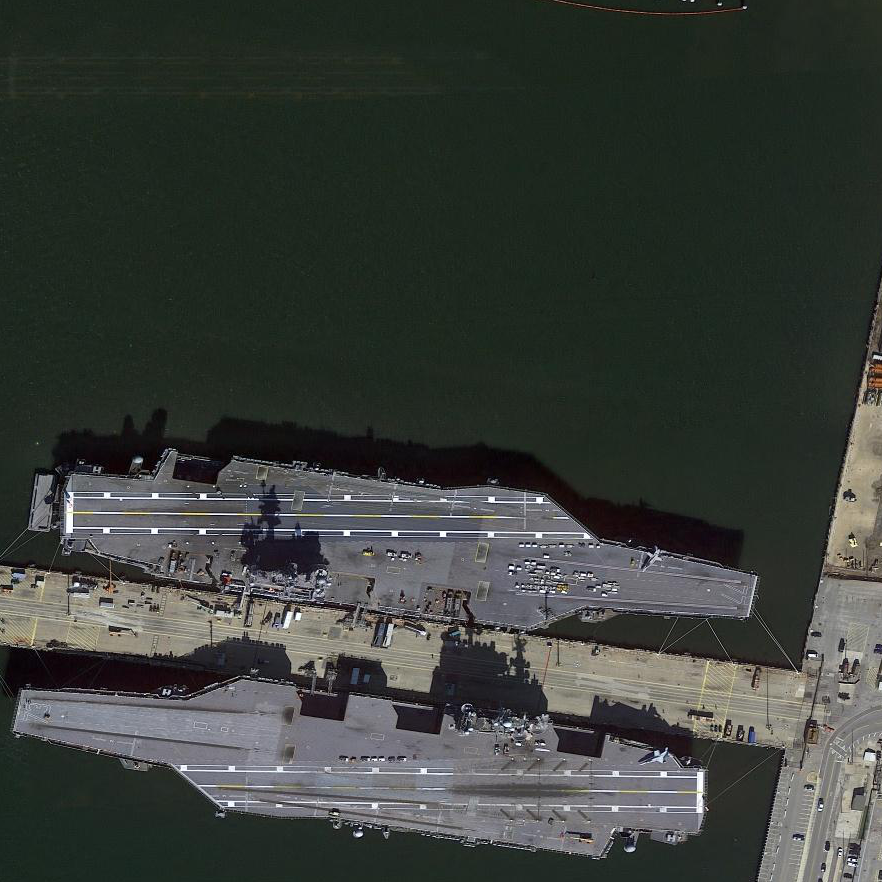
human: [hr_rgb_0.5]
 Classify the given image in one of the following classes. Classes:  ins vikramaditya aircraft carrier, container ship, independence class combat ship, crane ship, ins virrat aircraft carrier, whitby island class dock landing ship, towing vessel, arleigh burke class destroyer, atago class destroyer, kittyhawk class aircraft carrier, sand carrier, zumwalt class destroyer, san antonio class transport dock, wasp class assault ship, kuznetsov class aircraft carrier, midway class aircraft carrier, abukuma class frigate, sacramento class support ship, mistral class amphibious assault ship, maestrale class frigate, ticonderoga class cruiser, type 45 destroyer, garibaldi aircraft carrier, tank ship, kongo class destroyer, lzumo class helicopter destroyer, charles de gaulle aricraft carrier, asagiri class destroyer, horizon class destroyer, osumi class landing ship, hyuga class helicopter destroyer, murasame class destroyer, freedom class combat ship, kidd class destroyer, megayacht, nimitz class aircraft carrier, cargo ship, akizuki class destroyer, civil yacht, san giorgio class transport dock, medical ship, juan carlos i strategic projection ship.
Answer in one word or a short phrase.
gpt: Nimitz class aircraft carrier